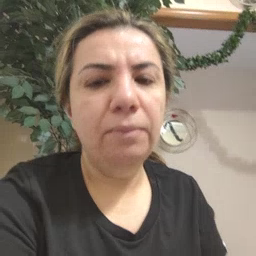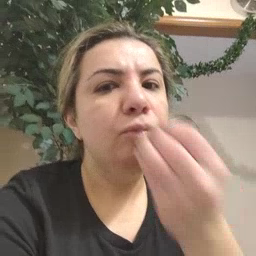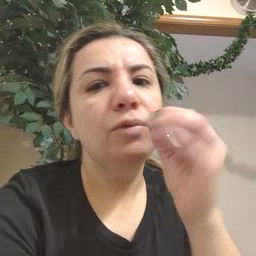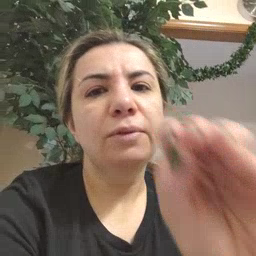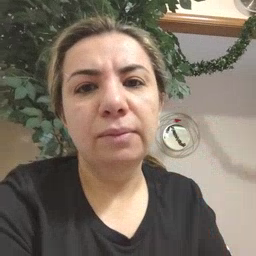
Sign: kiss